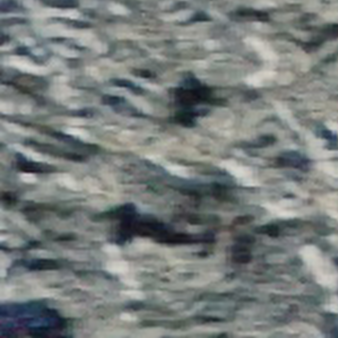
Label: other